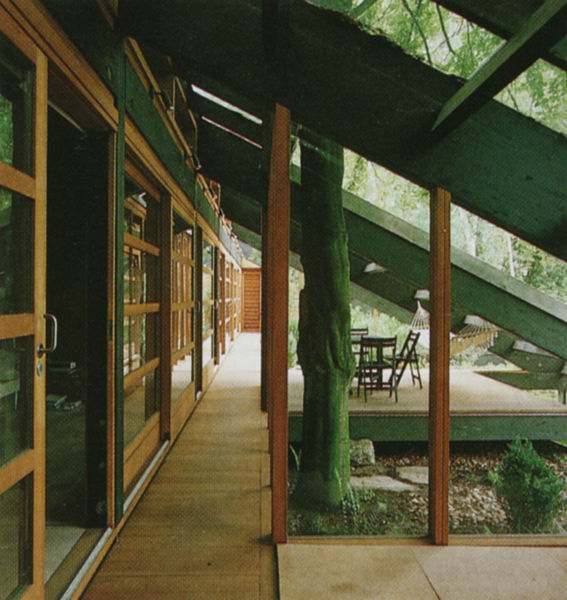
Titel: Räume "zwischen drinnen und draußen"
Künstler: Thomas Herzog
Standort: Regensburg
Institution: Wohnhaus Burghardt
Schlagwörter: baum, blätter, himmel, laub, schatten, grün, braun, fenster, glas, holz, licht, stuhl, stühle, tür, anlage, dach, gebäude, haus, weg, architektur, stein, steine, natur, gitter, garten, terrasse, japan, fassade, moderne, hof, dielen, kies, planken, steg, metall, balken, bohlen, pfosten, foto, fotografie, photographie, griff, stütze, kiesel, moos, fliesen, architrav, photo, farbfoto, türgriff, rinde, beet, ständer, platten, gabäude, träger, grif, aufnahme, strebe, schwelle, fesnter, photografie, rähm, dachgarten, moderne architektur, vierkant, schattenb, fotofgrafie, pfhal, schiebetür